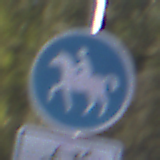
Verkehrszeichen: Reitweg
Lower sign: EinspurigeFahrzeugeFrei4
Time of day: MorningAfternoon
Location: Outdoor (Nature)
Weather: Clear
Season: Winter
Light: Natural